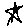
Label: star